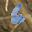
Label: 6